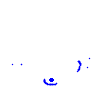
Particle: pion